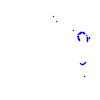
Particle: kaon